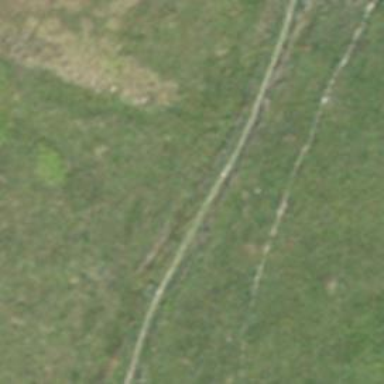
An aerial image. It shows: Path.